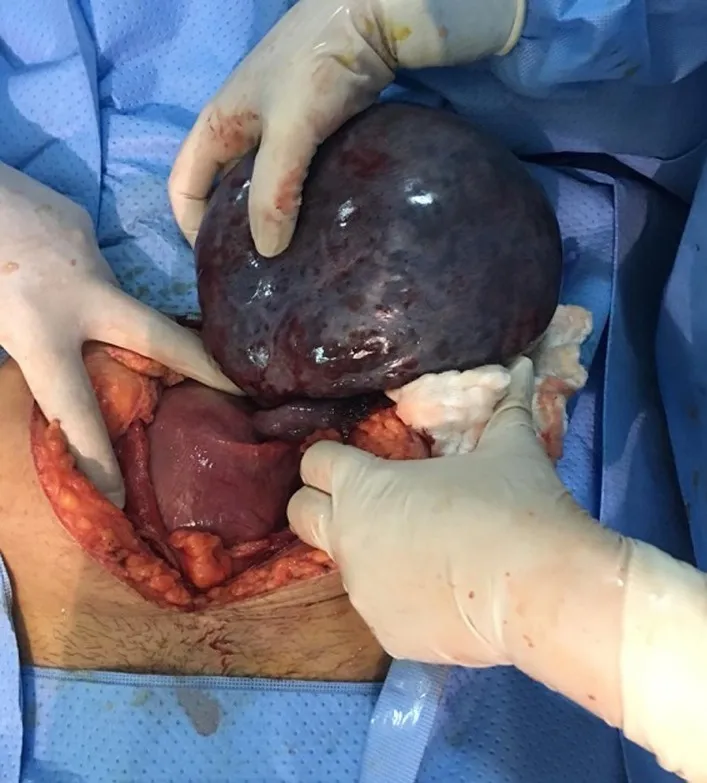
cyst torsion of the left ovary.
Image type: medical_photograph (other_medical_photograph)